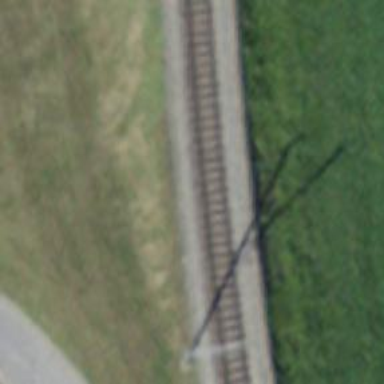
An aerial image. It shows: Single-track railway with electrified contact lines on embankment.